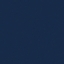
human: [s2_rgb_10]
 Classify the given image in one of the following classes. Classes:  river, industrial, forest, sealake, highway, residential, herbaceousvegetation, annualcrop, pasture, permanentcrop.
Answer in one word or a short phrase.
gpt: SeaLake